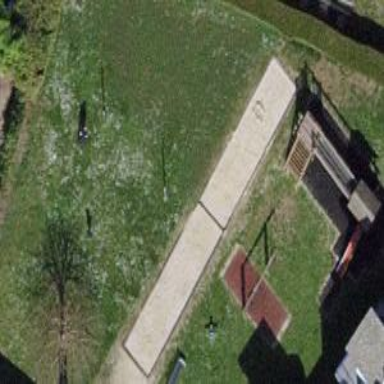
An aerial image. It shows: Playground area for leisure land.